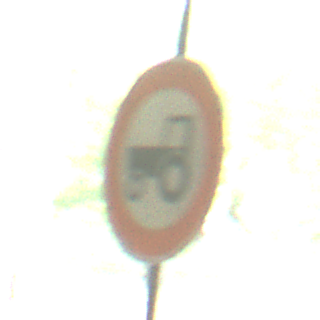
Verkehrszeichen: VerbotKraftfahrzeugeZuegeNichtSchneller25
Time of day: Midday
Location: Indoor (Urban)
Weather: NotSpecified
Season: NotSpecified
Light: Natural